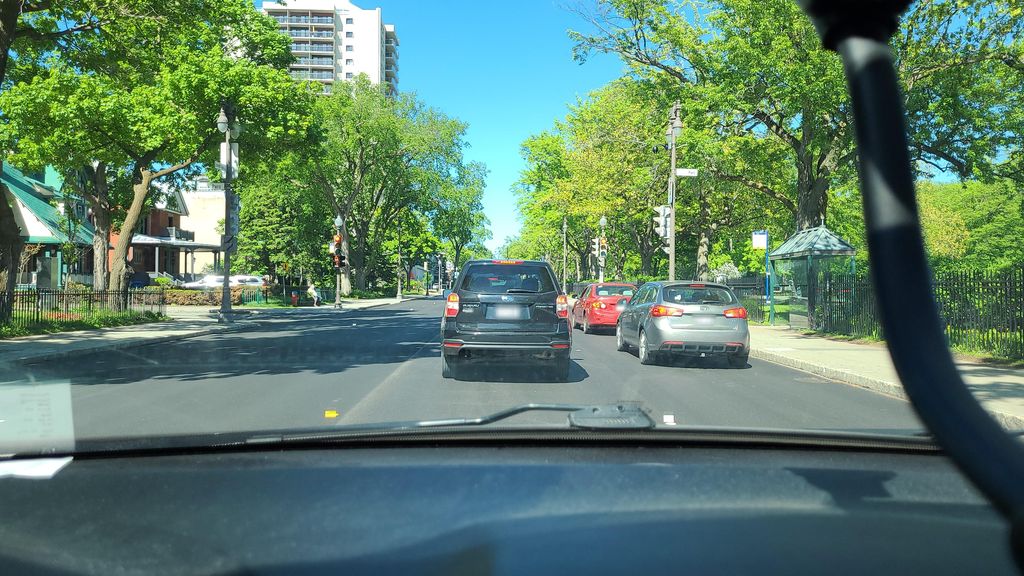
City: quebec_city